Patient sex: M
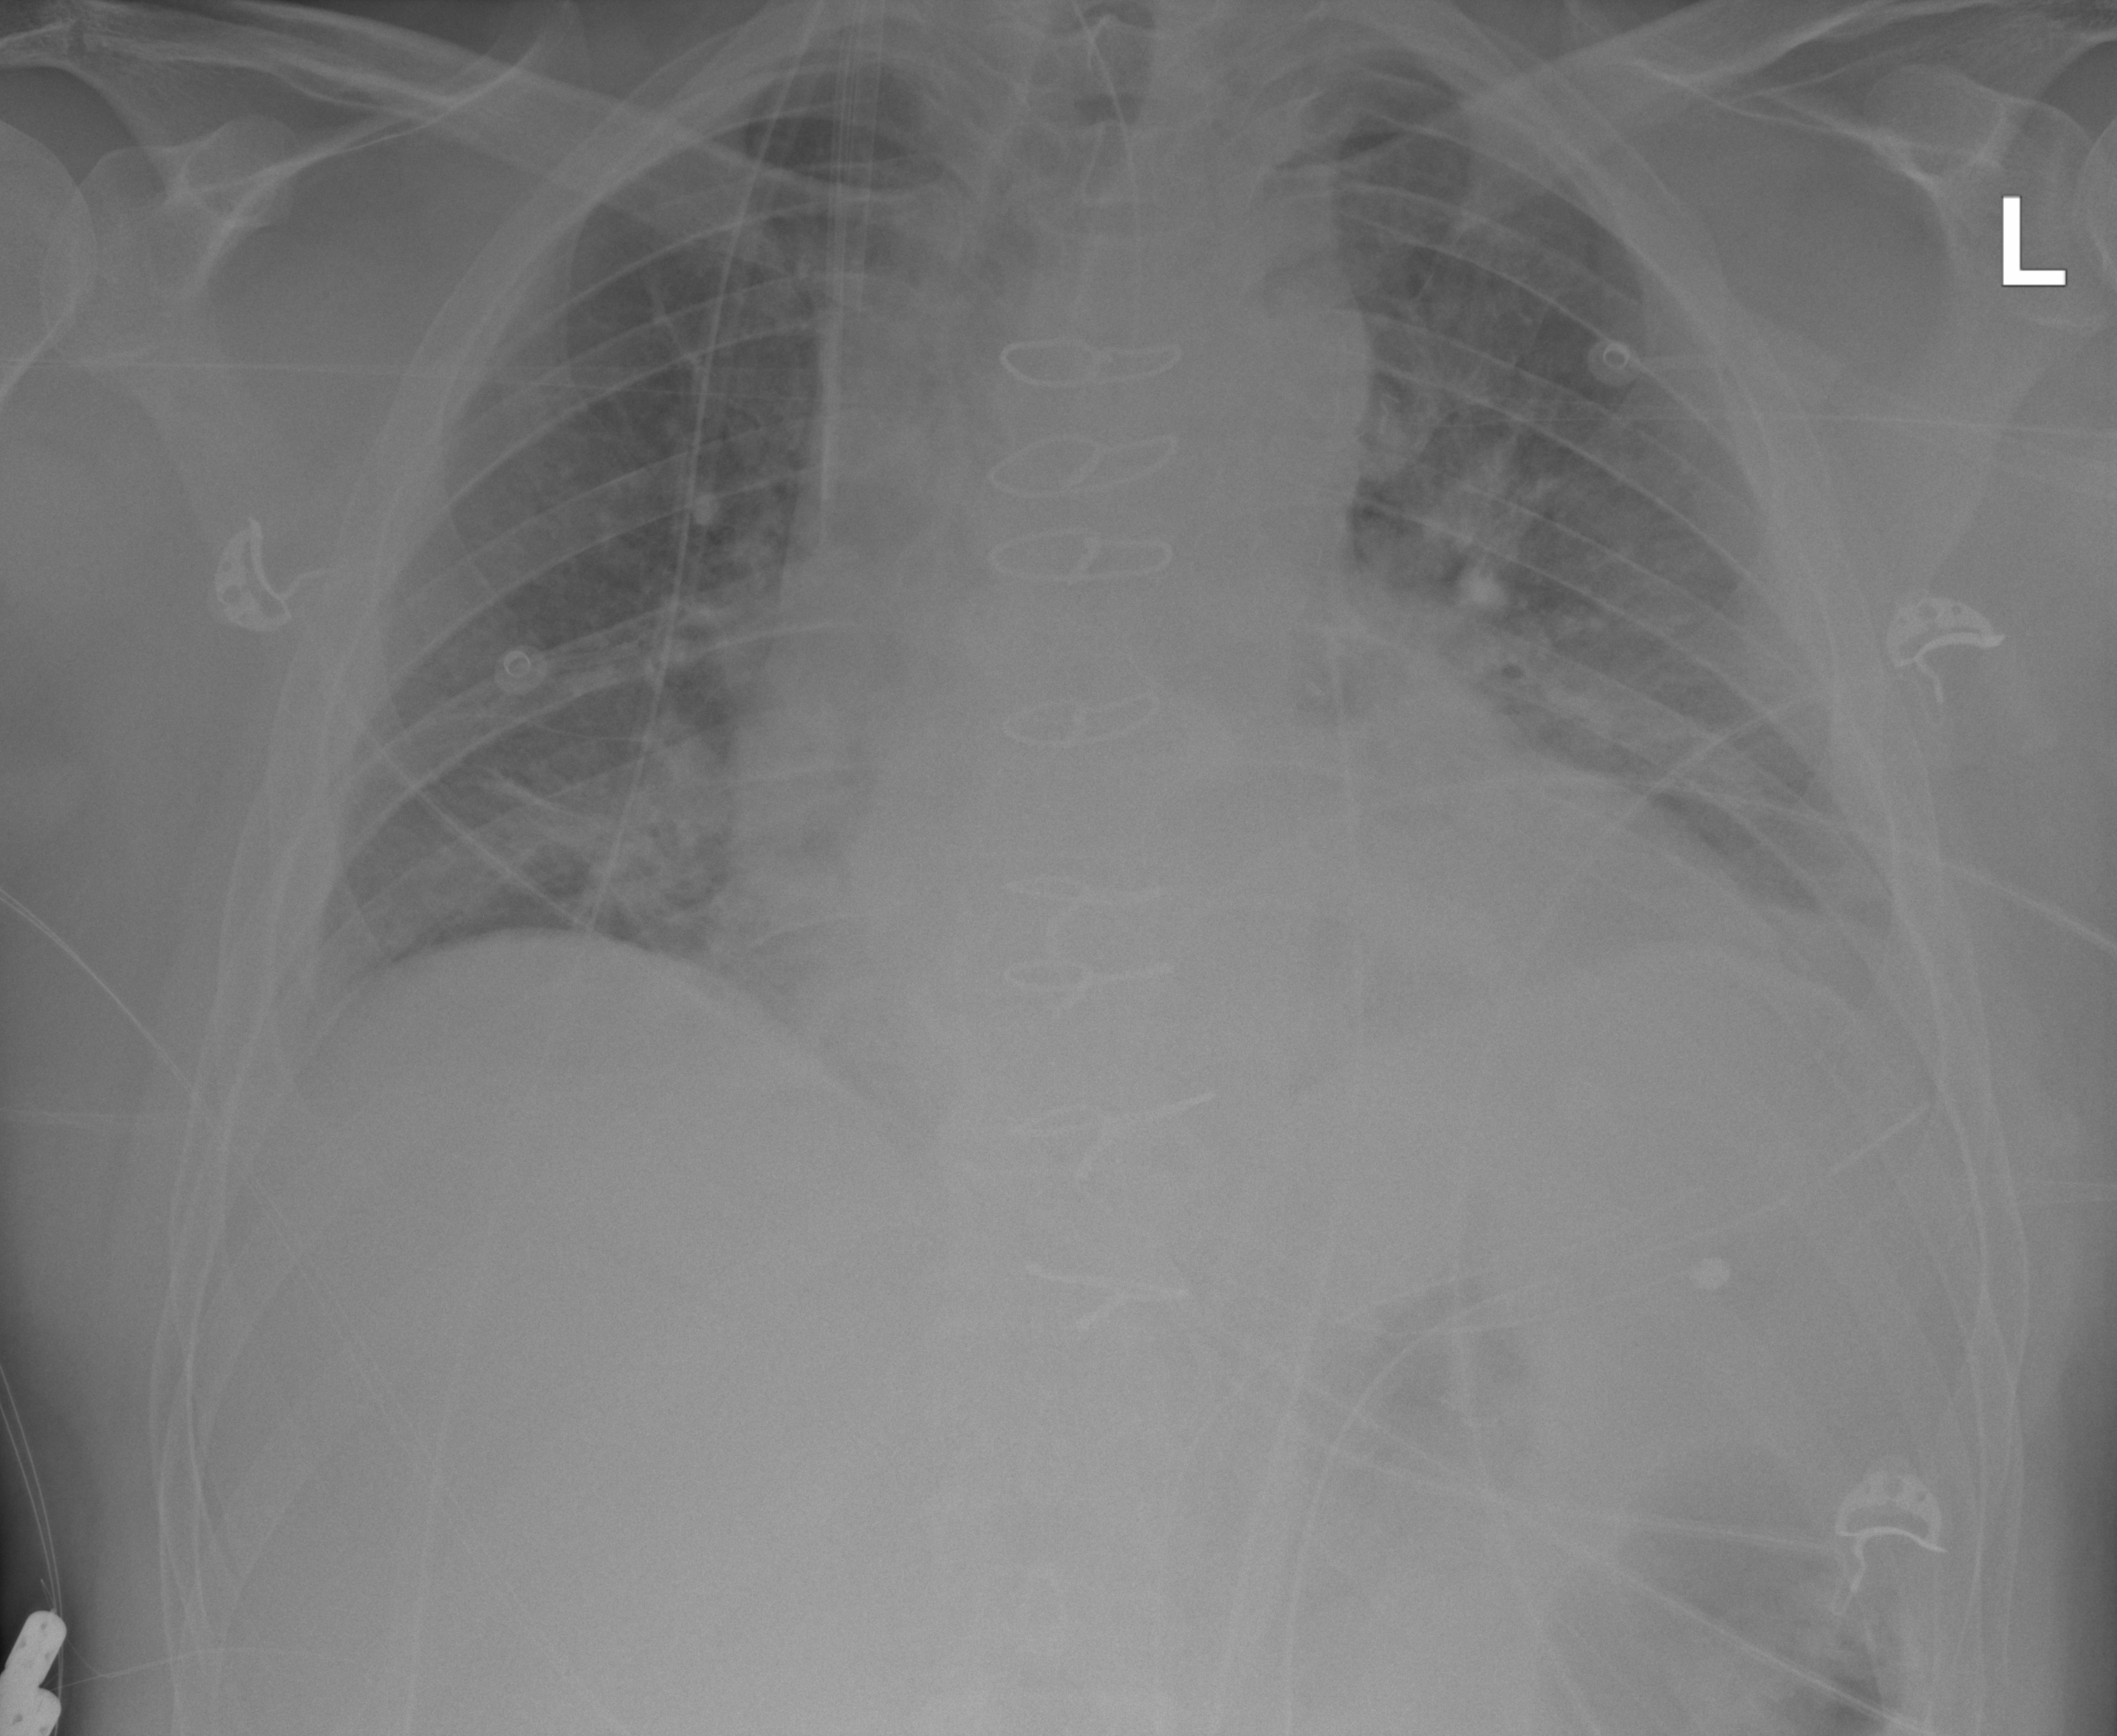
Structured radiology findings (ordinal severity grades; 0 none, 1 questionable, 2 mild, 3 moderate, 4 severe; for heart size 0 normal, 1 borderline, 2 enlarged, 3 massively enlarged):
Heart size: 2
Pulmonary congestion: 2
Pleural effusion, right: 2
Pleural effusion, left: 2
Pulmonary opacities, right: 1
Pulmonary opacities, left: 2
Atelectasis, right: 2
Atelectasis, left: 2